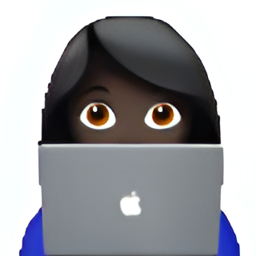
Name: female technologist type 6
Emoji: 👩🏿‍💻
Group: People & Body
Sub-group: person-role